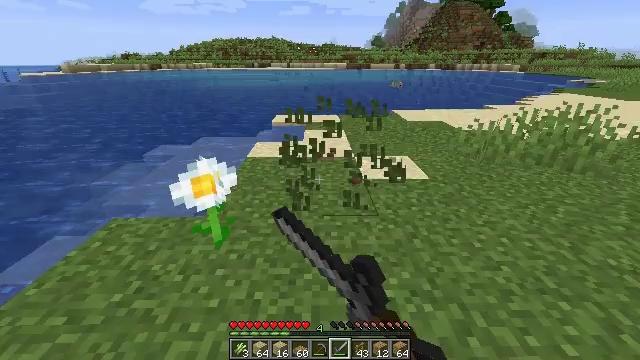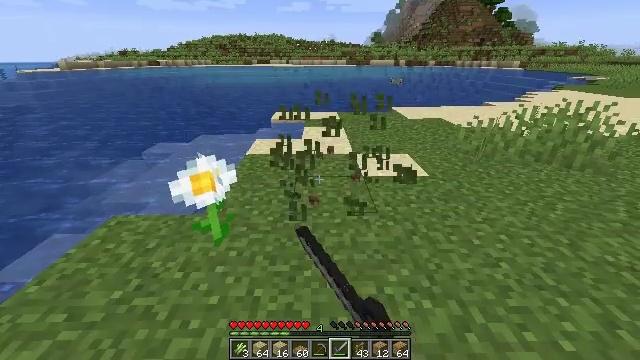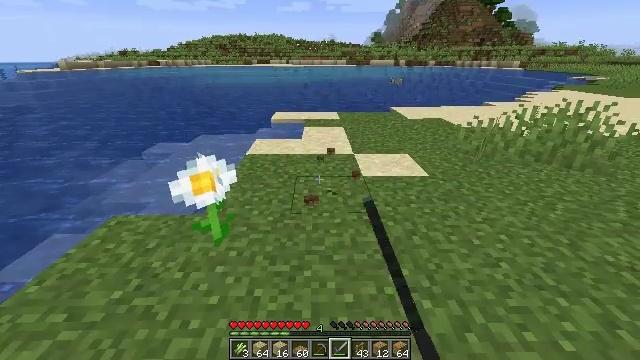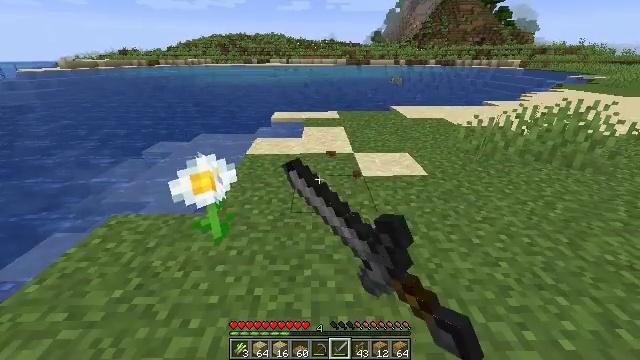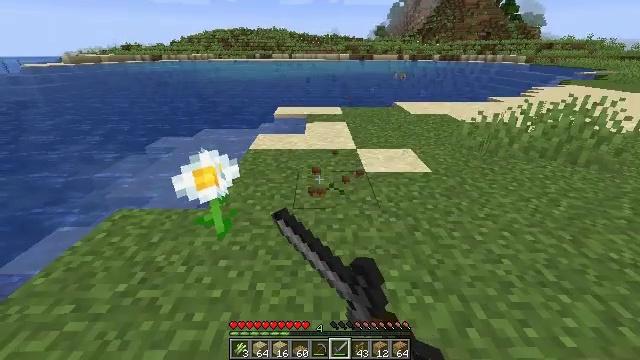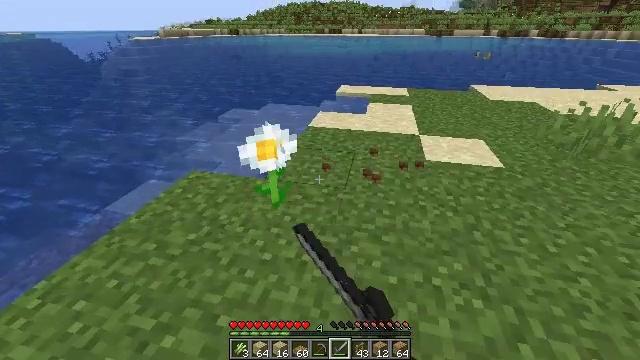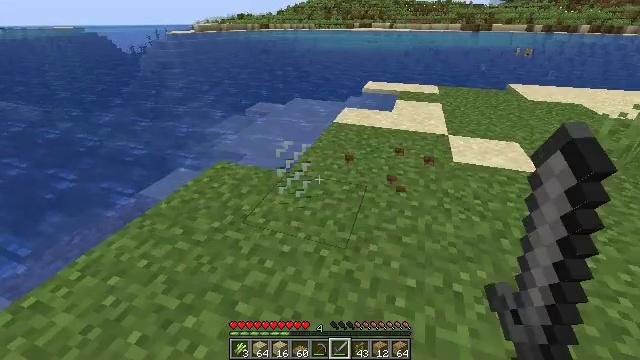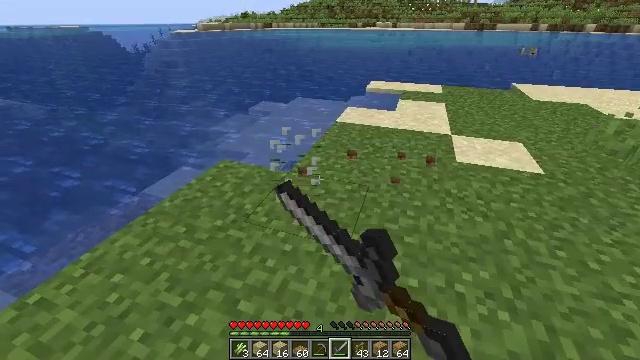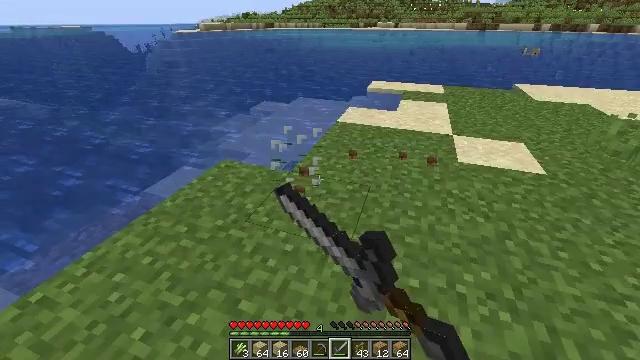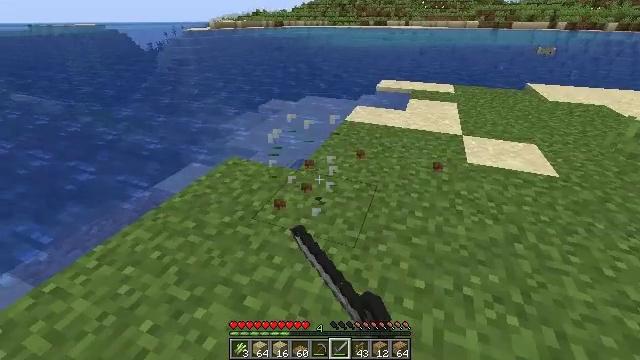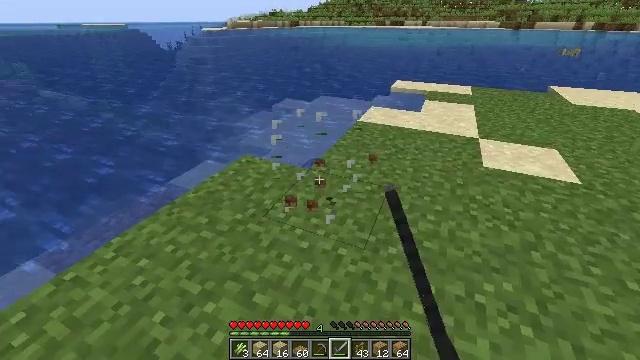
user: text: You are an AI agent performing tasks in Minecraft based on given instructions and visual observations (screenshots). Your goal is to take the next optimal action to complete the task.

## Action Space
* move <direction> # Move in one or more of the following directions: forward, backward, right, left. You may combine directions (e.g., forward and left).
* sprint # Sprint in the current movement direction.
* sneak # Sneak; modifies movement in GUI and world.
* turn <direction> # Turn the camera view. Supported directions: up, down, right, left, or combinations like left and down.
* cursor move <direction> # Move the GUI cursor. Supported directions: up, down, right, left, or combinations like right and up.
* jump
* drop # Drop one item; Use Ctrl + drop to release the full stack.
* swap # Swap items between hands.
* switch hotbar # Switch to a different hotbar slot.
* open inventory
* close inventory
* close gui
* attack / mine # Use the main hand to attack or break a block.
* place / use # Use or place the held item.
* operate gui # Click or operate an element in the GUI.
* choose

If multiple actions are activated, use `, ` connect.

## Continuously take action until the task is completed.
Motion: motion action
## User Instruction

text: Mine the oxeye daisy flower.
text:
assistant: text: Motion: attack / mine
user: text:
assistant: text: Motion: attack / mine
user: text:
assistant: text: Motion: attack / mine
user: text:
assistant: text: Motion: attack / mine
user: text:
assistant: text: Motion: turn left and down, attack / mine
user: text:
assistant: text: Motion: turn left, attack / mine
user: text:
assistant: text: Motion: attack / mine
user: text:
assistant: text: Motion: attack / mine
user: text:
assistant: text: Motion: turn left, attack / mine
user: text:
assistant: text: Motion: turn left, attack / mine
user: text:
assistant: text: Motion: attack / mine